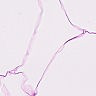
Metastatic tissue present: no